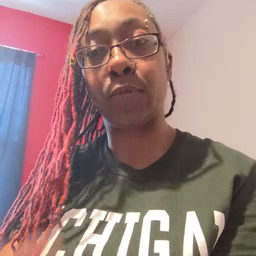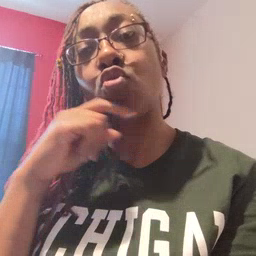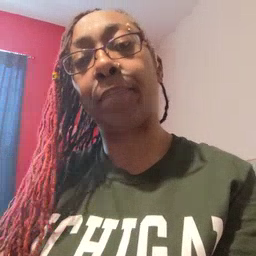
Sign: dry